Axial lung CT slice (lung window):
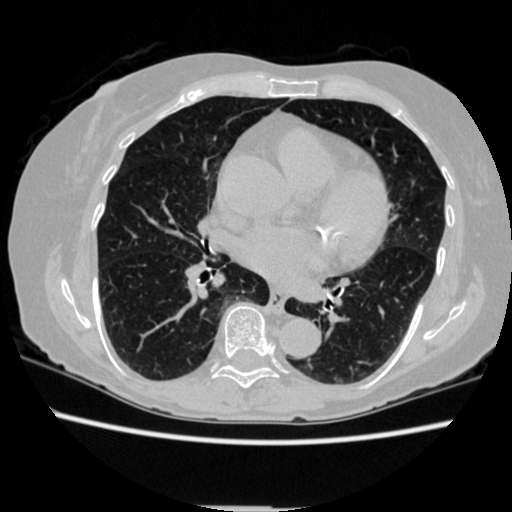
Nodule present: no